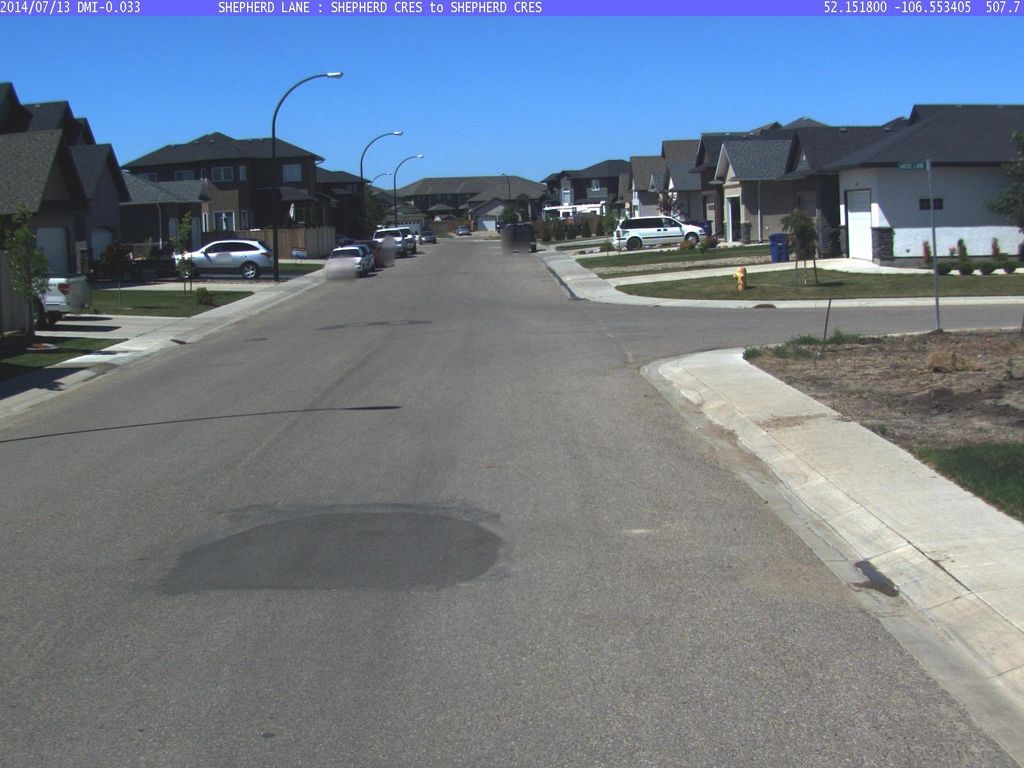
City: saskatoon